Question: Flot graph do not show date/hour correctly. In x-axis there are values of unix timestamps.
data:
'''
[[1365712202000,61.39],[1365712510000,60.89],[1365712817000,0]]
'''
flot configs:
'''
$.plot(plotarea , [
{
label: "Value",
data: dataLine,
color: "#FF8848",
lines: { show: true, steps: false },
points: { show: true },
grid: { hoverable: true, clickable: true },
xaxis: { mode: "time", timeformat: "%d/%H/%M" }
}
]
'''

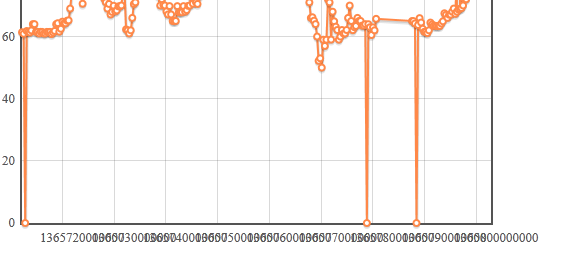
Answer: Your configuration is wrong. 'xaxis' and 'grid' are not series options but plot options. Try:
'''
$.plot($('#placeholder') ,[{
label: "Value",
data: dataLine,
color: "#FF8848",
lines: { show: true, steps: false },
points: { show: true }
}],
{
grid: { hoverable: true, clickable: true },
xaxis: { mode: "time", timeformat: "%d/%H/%M" }
}
);
'''
Fiddle <URL>.